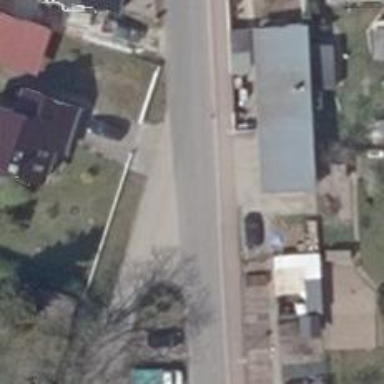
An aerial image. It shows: Residential road with asphalt surface. There is sidewalk on the left side.